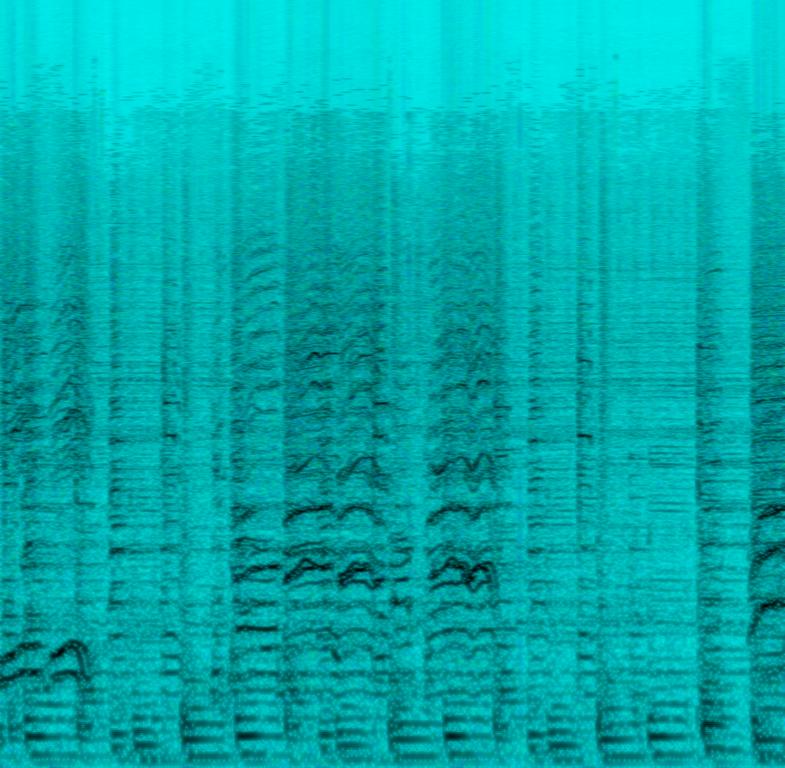
The low quality recording features harmonizing mixed vocals singing over groovy bass, shimmering cymbals, soft snare hits, funky guitar melody and bright brass melody. The recording is very noisy, in mono, with some crackles in it and it sounds funky and addictive - thanks to those vocals. Sounds like something you would hear in clubs during the 60s and 70s.